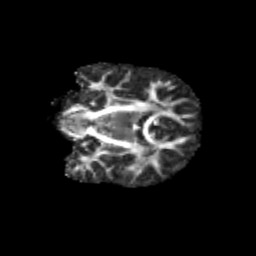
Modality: FA
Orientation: coronal
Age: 9
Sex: male
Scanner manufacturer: siemens
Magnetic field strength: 3 T
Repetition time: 3.8 s
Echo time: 0.07 s